Question: I'm a bit confused about using the progress event in v3.8 (using the jQuery wrapper) I understand that only certain browsers that support 'ProgressEvent' interface, so I'm testing this in Firefox v20.0.1.
Using some of another's code, I've added this:
'''
.on('progress', function (id, filename, uploadedBytes, totalBytes)
{
alert('uploadedBytes: ' + uploadedBytes + '
totalBytes: ' + totalBytes);
if (uploadedBytes < totalBytes) {
progress = '"' + fileName + '" uploading... ' + Math.round(uploadedBytes / totalBytes*100) +'%';
$('#qq-progress-bar').html(progress);
}
else {
$('#qq-progress-bar').html('saving');
}
})
'''
Please look at the ALERT function within this event, above. If the input parameters of the method are correct, I shouldn't see the name of the uploaded file displayed in the 'uploadedBytes' parameter. The totalBytes parameter appears to be correct. The alert is displayed below:

I can visibly see the progress bar in certain browsers, such as FireFox v20.0.1 but the bar doesn't progress. Also, the % value of the amount uploaded doesn't really do much. I'll see a single value, and then it'll be complete.
To get all this to appear I'm changing the 'qq-progress-bar' as named in the file template. Am I going about this wrong or making this more complicated than I need to? I just need to show progress, and a text value isn't required but certainly is nice. Examples? Thoughts?
Thanks!
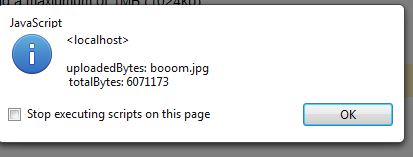
Answer: Your method signature is incorrect, you need to include the 'event' parameter when using the jQuery plugin:
'''
.on('progress', function (event, id, filename, uploadedBytes, totalBytes) {
alert('uploadedBytes: ' + uploadedBytes + '
totalBytes: ' + totalBytes);
if (uploadedBytes < totalBytes) {
progress = '"' + fileName + '" uploading... ' + Math.round(uploadedBytes /
totalBytes * 100) + '%';
$('#qq-progress-bar').html(progress);
}
else {
$('#qq-progress-bar').html('saving');
}
})
'''
More information is in <URL>